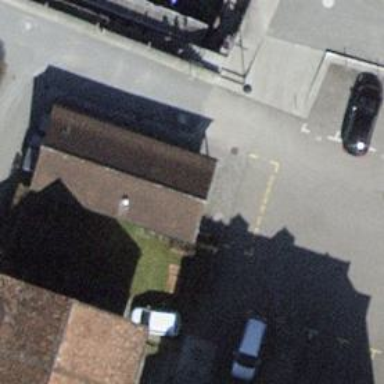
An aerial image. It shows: Toilets are available here.